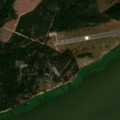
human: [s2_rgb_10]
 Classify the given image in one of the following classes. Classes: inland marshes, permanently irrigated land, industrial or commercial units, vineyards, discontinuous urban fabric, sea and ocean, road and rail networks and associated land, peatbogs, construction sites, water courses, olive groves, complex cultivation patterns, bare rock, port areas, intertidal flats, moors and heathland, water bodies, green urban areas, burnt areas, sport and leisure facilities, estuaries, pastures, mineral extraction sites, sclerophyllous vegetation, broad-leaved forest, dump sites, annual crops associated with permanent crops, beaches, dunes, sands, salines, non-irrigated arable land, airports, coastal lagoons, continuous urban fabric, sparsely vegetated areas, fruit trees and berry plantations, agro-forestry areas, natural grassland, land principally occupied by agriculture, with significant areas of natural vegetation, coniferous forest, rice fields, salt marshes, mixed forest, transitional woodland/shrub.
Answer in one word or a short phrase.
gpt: coniferous forest, mixed forest, moors and heathland, coastal lagoons